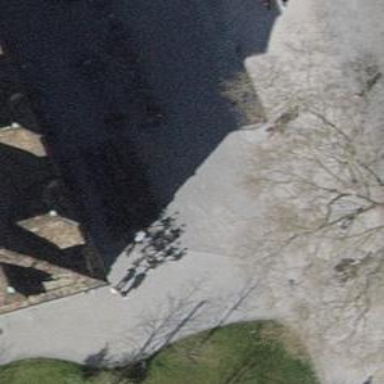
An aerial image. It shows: Bicycle rental facility.